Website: walmart
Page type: address-validator
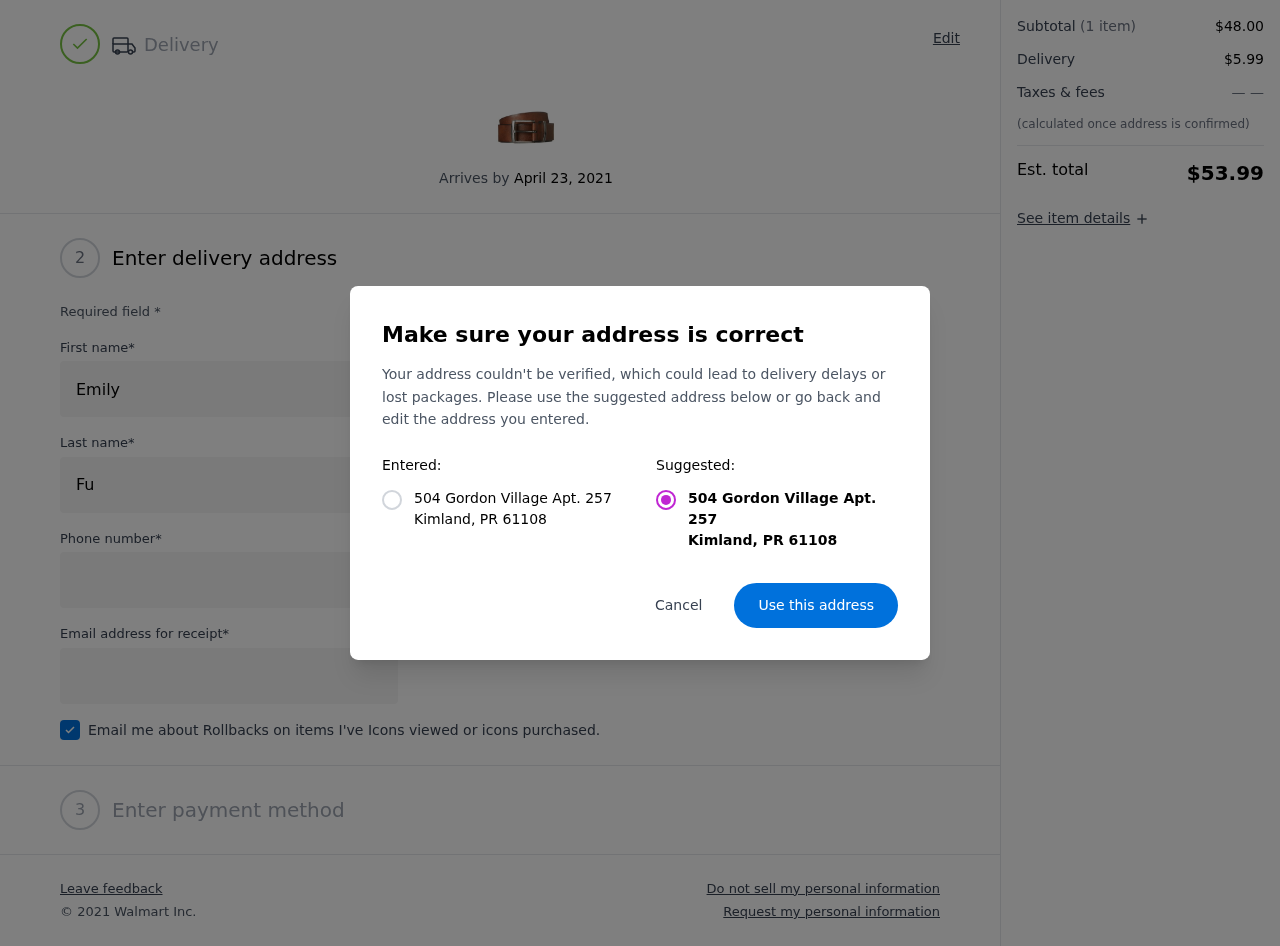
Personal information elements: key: PII_CITY
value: Kimland
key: PII_POSTCODE
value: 61108
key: PII_STATE_ABBR
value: PR
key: PII_STREET
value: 504 Gordon Village Apt. 257
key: PII_FIRSTNAME
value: Emily
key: PII_LASTNAME
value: Fuentes
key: PII_STREET2
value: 9487 Griffin Cape
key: PII_PHONE
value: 4458068123
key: PII_EMAIL
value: efuentes@hotmail.com
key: PII_STATE
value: PR
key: PII_POSTCODE_FULL
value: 61108
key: PII_POSTCODE_NUMERIC
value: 61108
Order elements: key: ORDER_DELIVERY_DATE
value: April 23, 2021
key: ORDER_SUBTOTAL
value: $48.00
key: ORDER_SHIPPING_COST
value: $5.99
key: ORDER_TOTAL
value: $53.99